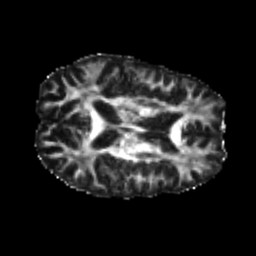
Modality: FA
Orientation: axial
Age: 23
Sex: male
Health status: healthy
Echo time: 0.074 s